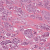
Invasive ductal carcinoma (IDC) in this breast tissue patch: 1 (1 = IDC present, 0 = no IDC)